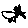
Label: cat